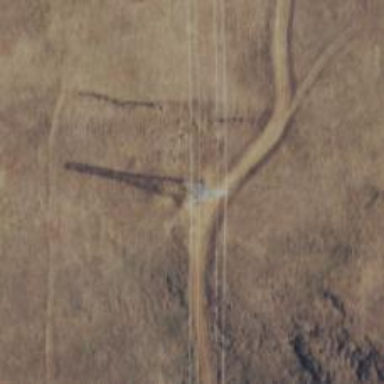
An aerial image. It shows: Power tower.